Question: So in this photo I have a gridview,

Column 1 is DropDownList, Column 2 is TextBox and Column 3 is Read Only. for Column 1 as a TextBox, when I clicked Edit, changed the value of TextBox and then I clicked Update, the Value of Column 1 chenged. Then I replaced TextBox from column 1 to a DropDownList. I converted Column1 into a TemplateField, Edited template field of column 1 and changed it as a DropDownList. Now When I try to Edit a Row, I choose another value from DropDownList and it doesn't change.
NOTE: I haven't don this programmatically. .aspx.cs file is empty. I have done this via GridView Tasks.
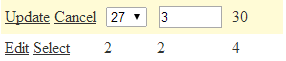
Answer: I have managed to fix the problem.
On EditTemplateField, on DropDownList I clicked Edit Data Bindings

After that on Selected Value I bounded it to the column I want.